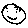
Label: smiley face